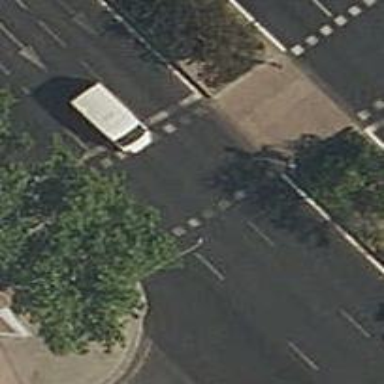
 there are traffic signals and zebra crossing."